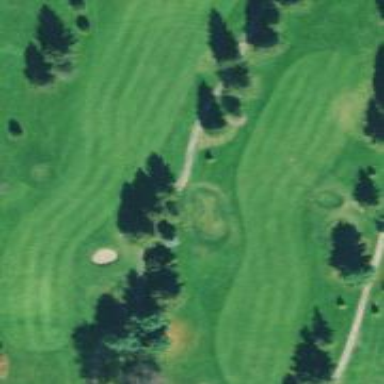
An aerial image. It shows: Path used for both walking and golf.